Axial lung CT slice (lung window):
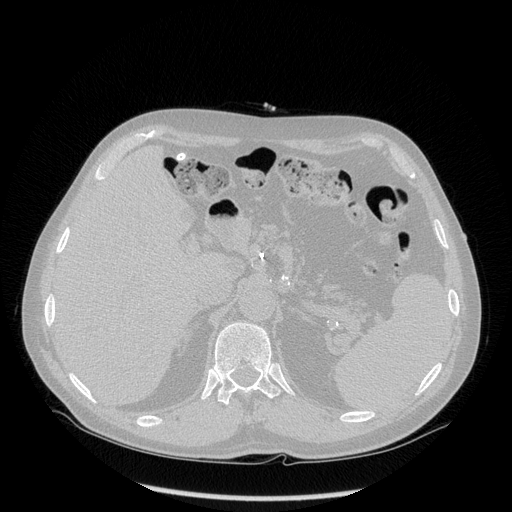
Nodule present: no